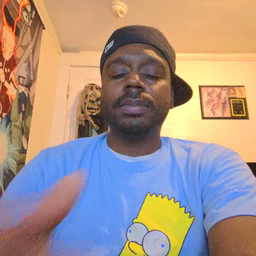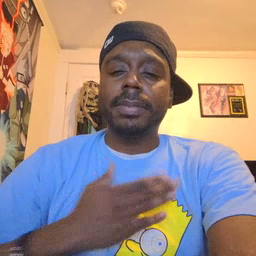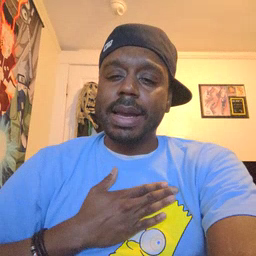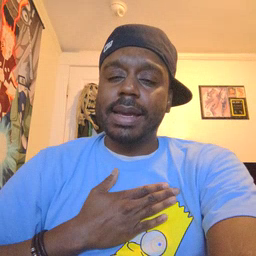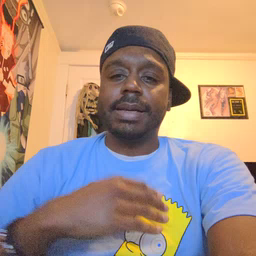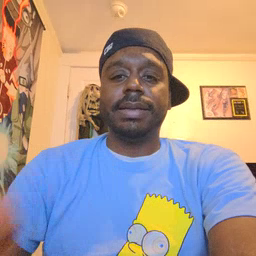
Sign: minemy